Field crop: maize
Growth stage: 2
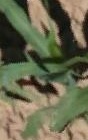
Species: maize